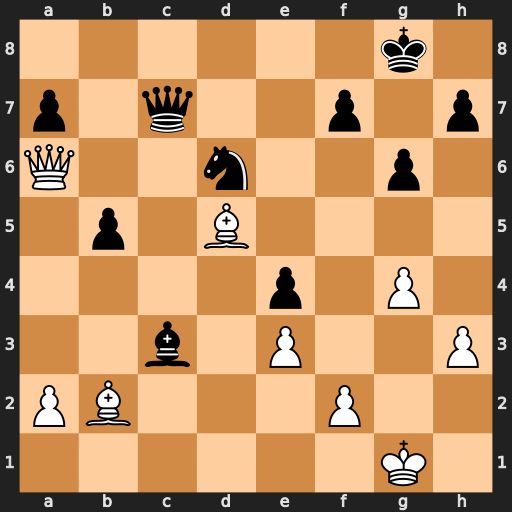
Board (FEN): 6k1/p1q2p1p/Q2n2p1/1p1B4/4p1P1/2b1P2P/PB3P2/6K1
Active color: w
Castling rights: -
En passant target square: -
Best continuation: Bxc3 Qxc3 Qxd6 Qe1+ Kg2